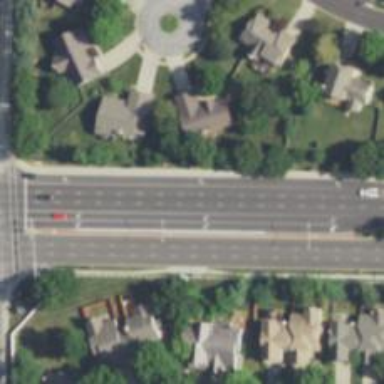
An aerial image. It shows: Road with dash markings.